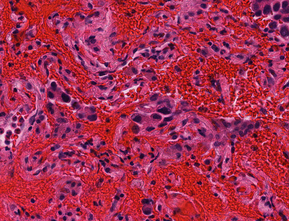
Tumor epithelial tissue: no
Tumor-associated stroma tissue: yes
Normal tissue: no